七年级 · 度量几何学
 如图, 在大长方形 $A B C D$ 中, 放入六个相同的小长方形, $B C=11, D E=7$.

(1)设每个小长方形的长为 $x$, 宽为 $y$, 求 $x, y$ 的值.

(2)求图中阴影部分的面积.
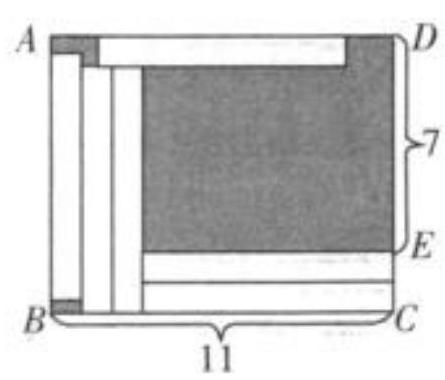
答案: 【答案】解: (1)设每个小长方形的长为 $x$, 宽为 $y$,

根据题意得: $\left\{\begin{array}{l}x+y-2 y=7 \\ x+3 y=11\end{array}\right.$,

解得: $\left\{\begin{array}{l}x=8 \\ y=1\end{array}\right.$;

(2) $S_{\text {阴影 }}=11 \times(8+1)-6 \times 1 \times 8=51$;

答: 图中阴影部分面积是 51 .

【解析】本题考查了二元一次方程组的应用.

(1)设每个小长方形的较长的一边为 $x$, 较短的一边为 $y$, 观察图形即可列出关于 $x, y$ 的二元一次方程组, 解之即可得出 $x, y$ 的值;

(2)根据阴影部分的面积 $=$ 大长方形的面积 -6 个小长方形的面积, 即可求出结论.